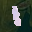
Label: 1